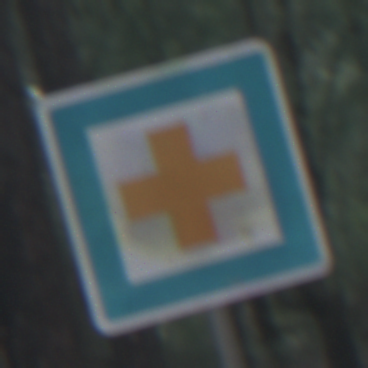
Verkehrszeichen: ErsteHilfe
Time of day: SunriseSunset
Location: Outdoor (Nature)
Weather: NotSpecified
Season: Autumn
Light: Natural